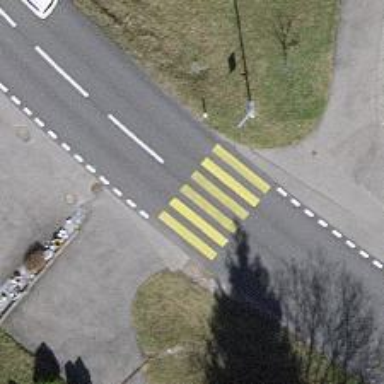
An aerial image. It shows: Uncontrolled zebra crossing on the road.